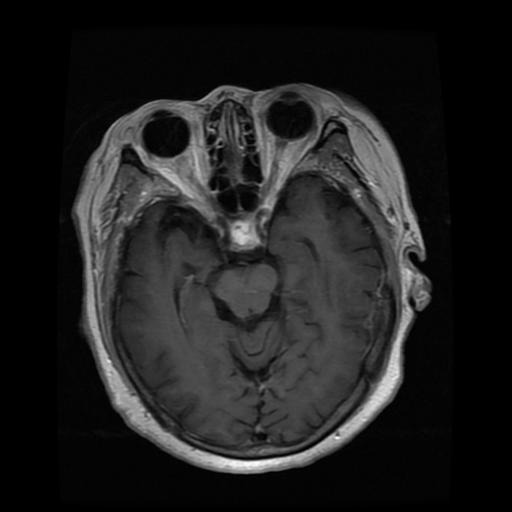
Label: pituitary